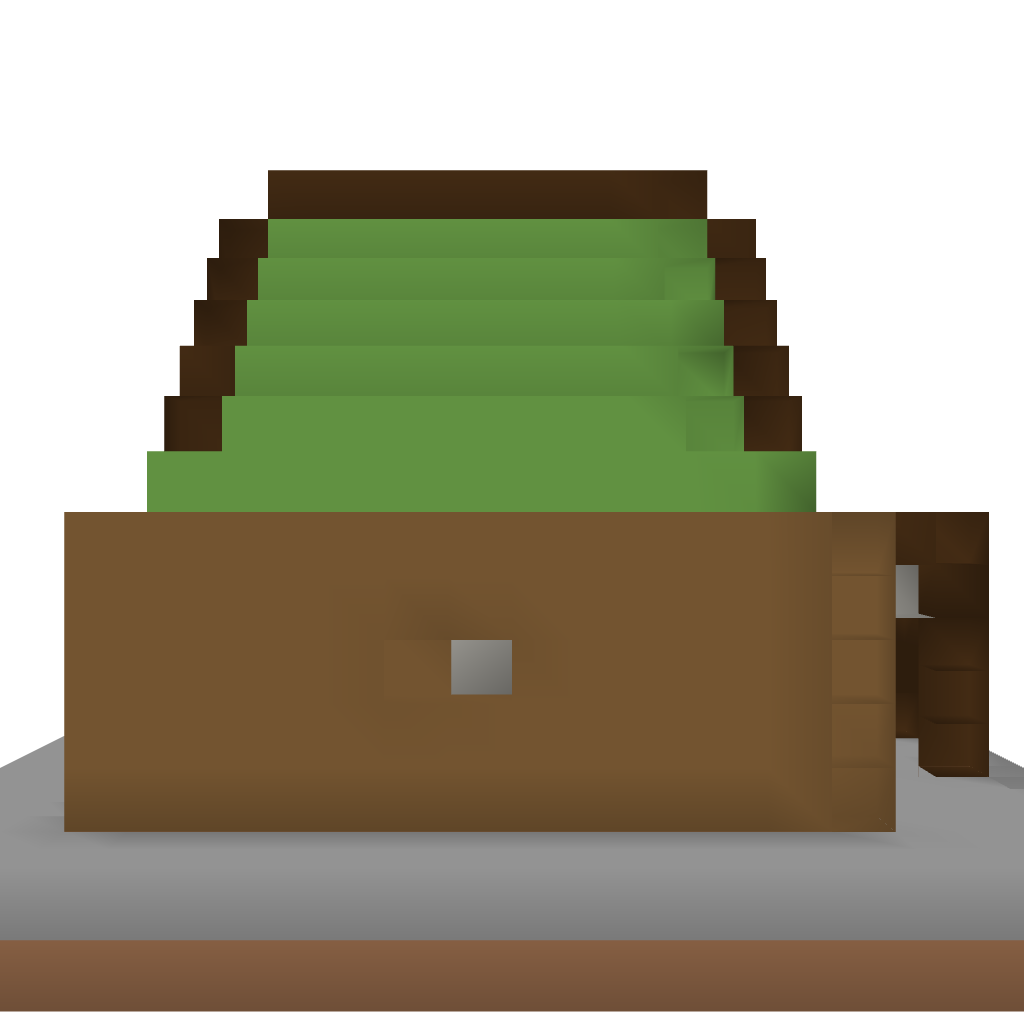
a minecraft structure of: suicide House 001